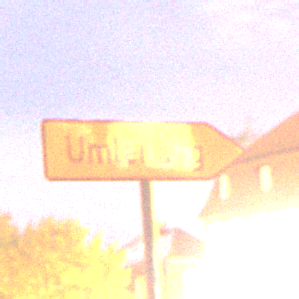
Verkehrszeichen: UmleitungswegweiserRechtsweisend
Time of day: Night
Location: Outdoor (Suburban)
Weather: PartlyCloudy
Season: NotSpecified
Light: Artificial